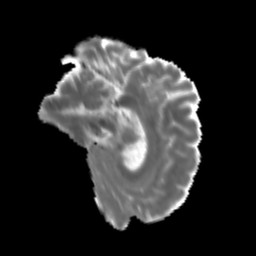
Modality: MD
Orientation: sagittal
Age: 35
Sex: male
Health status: healthy
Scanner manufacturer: siemens
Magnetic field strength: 3 T
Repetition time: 3.6 s
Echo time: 0.0964 s